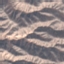
Label: HerbaceousVegetation